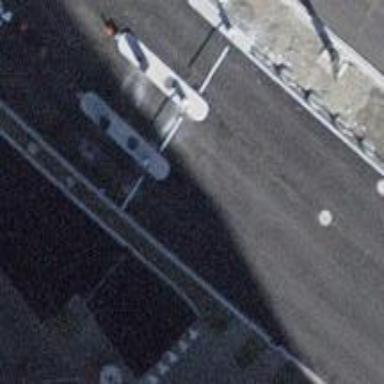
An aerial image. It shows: Lift gate barrier.